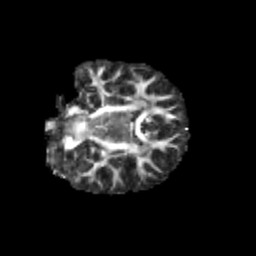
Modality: FA
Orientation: coronal
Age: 10
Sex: female
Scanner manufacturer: siemens
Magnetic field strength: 3 T
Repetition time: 3.8 s
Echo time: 0.07 s